Field crop: tomato
Growth stage: 1
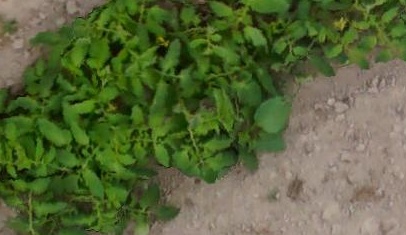
Species: tomato